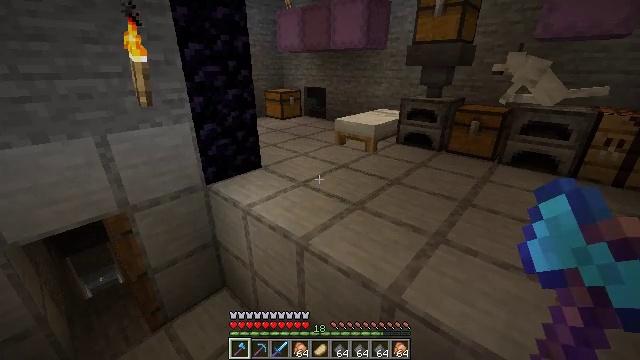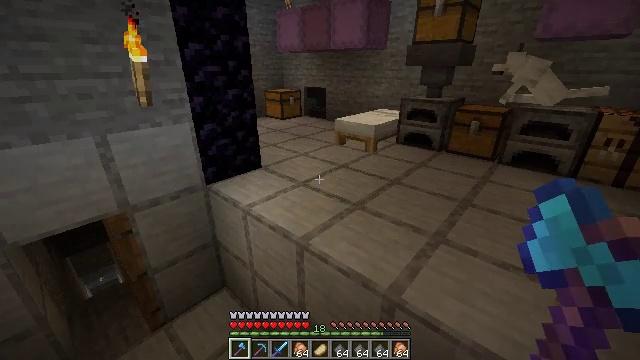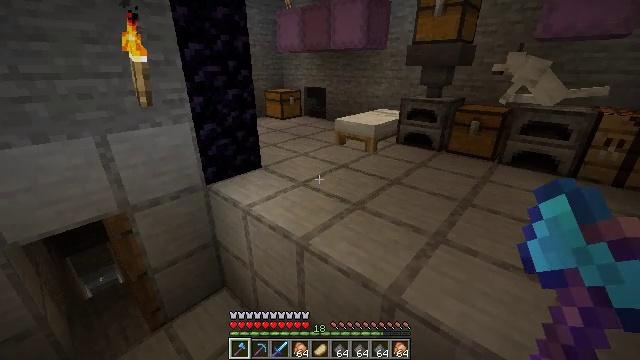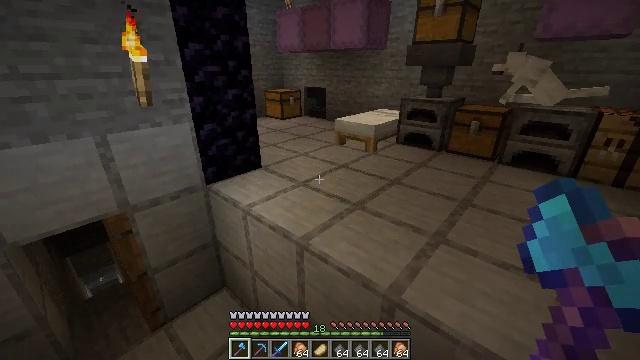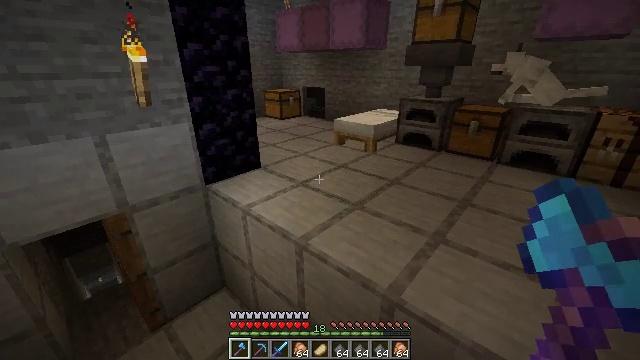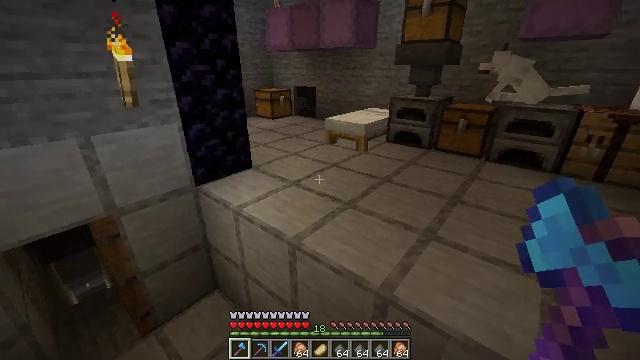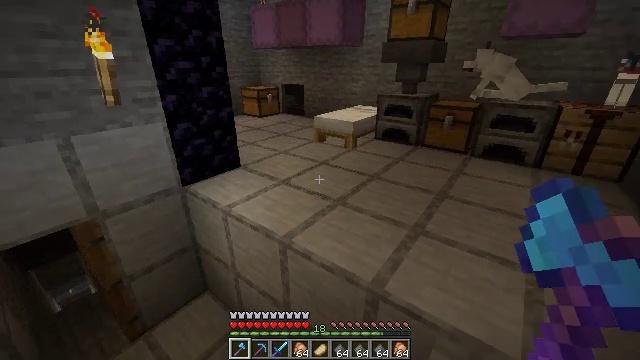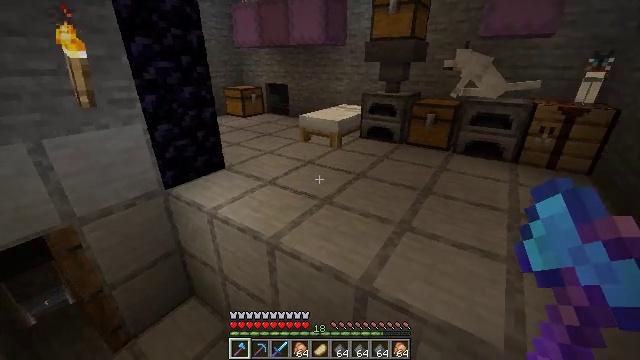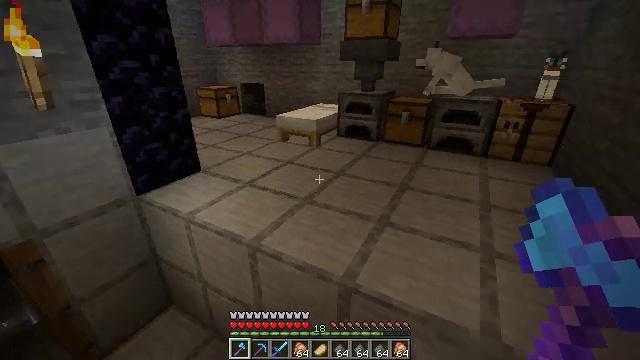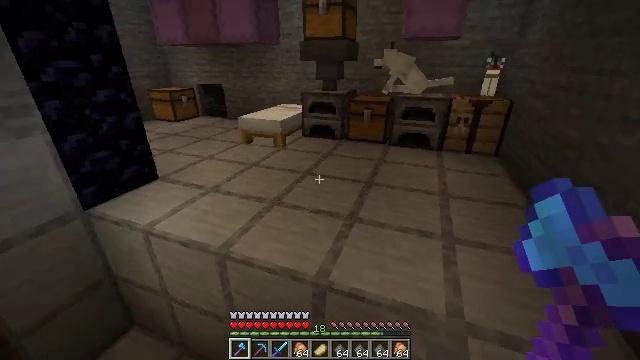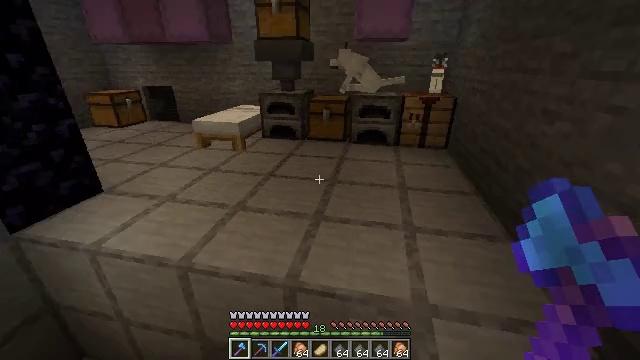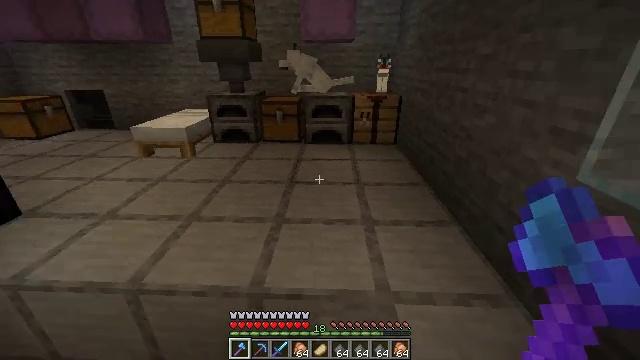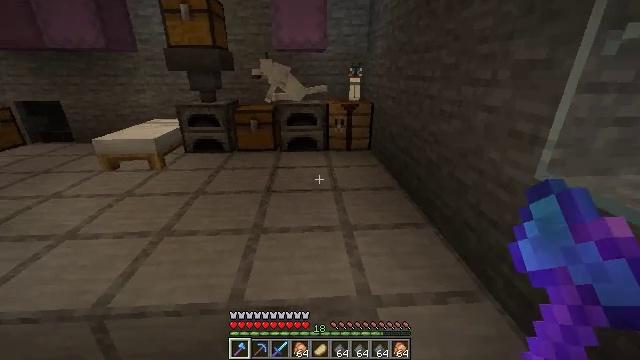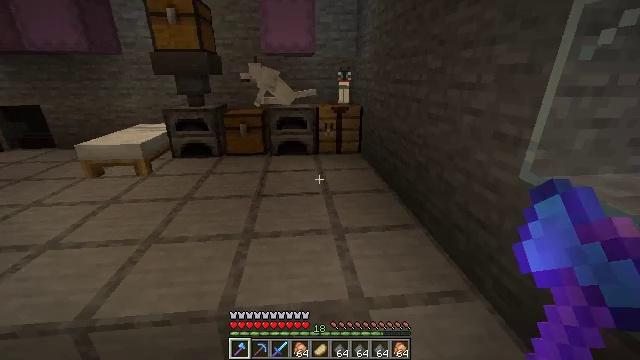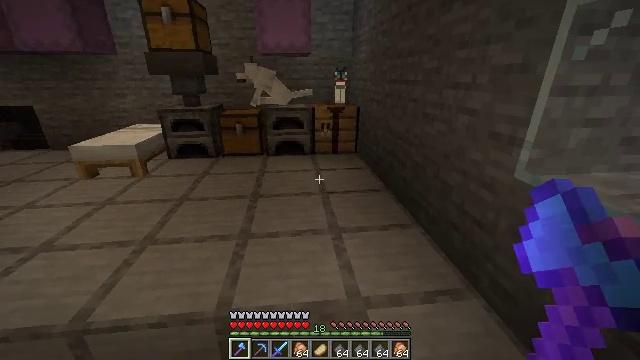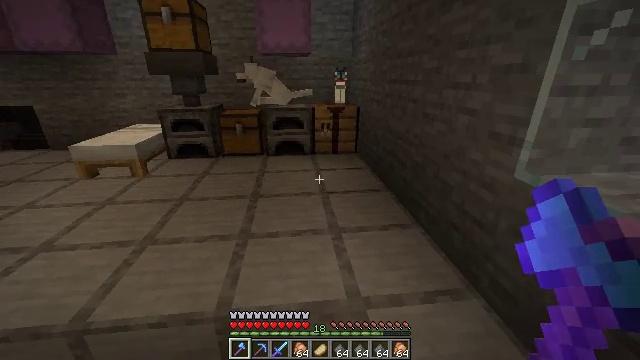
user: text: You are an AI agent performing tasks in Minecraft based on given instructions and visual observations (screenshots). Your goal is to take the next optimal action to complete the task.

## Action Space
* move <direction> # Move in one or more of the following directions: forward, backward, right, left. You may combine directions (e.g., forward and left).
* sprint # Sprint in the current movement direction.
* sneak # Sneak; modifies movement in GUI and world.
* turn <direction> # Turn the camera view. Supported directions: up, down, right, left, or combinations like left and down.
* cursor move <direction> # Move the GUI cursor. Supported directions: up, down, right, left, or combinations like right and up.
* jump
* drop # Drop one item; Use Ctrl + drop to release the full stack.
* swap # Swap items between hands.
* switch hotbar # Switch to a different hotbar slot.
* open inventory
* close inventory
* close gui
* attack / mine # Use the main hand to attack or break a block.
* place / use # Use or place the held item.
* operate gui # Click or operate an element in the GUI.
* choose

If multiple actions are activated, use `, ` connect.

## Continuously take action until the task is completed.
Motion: motion action
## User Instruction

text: Gather the shulker box for storage.
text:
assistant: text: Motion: no_op
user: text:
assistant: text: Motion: no_op
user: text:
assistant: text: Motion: no_op
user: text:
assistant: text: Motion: no_op
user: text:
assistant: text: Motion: turn right
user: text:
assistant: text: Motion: turn right
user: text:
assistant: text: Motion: turn right
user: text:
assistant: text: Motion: turn right
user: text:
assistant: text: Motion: turn right
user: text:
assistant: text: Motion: turn right
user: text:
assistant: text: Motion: turn right
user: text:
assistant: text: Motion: turn right and up
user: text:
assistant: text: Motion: turn right
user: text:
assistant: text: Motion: no_op
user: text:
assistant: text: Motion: no_op
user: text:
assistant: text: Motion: no_op
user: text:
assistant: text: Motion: no_op
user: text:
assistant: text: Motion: no_op
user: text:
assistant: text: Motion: no_op
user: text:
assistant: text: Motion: move forward
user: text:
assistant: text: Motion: move forward, turn right
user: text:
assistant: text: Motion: move forward, turn right
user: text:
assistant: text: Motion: move forward, turn up
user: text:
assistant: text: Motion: move forward, turn up
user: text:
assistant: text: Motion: move forward, sprint, turn left and up
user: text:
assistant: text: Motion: move forward, sprint, turn left and up
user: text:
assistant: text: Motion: move forward, sprint, turn left and up
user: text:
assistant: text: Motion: move forward, sprint, turn left and up
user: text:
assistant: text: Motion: move forward, turn left and up
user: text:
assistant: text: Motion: move forward, turn left and up